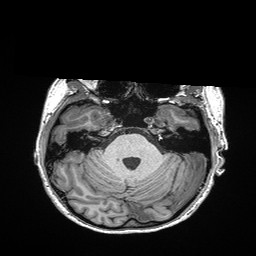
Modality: T1w
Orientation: coronal
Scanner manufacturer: siemens
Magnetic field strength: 3 T
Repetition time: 2.3 s
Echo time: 0.00298 s